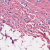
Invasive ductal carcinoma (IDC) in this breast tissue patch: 1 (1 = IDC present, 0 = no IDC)